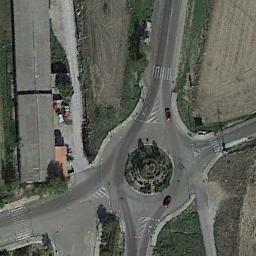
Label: roundabout